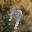
Label: 7